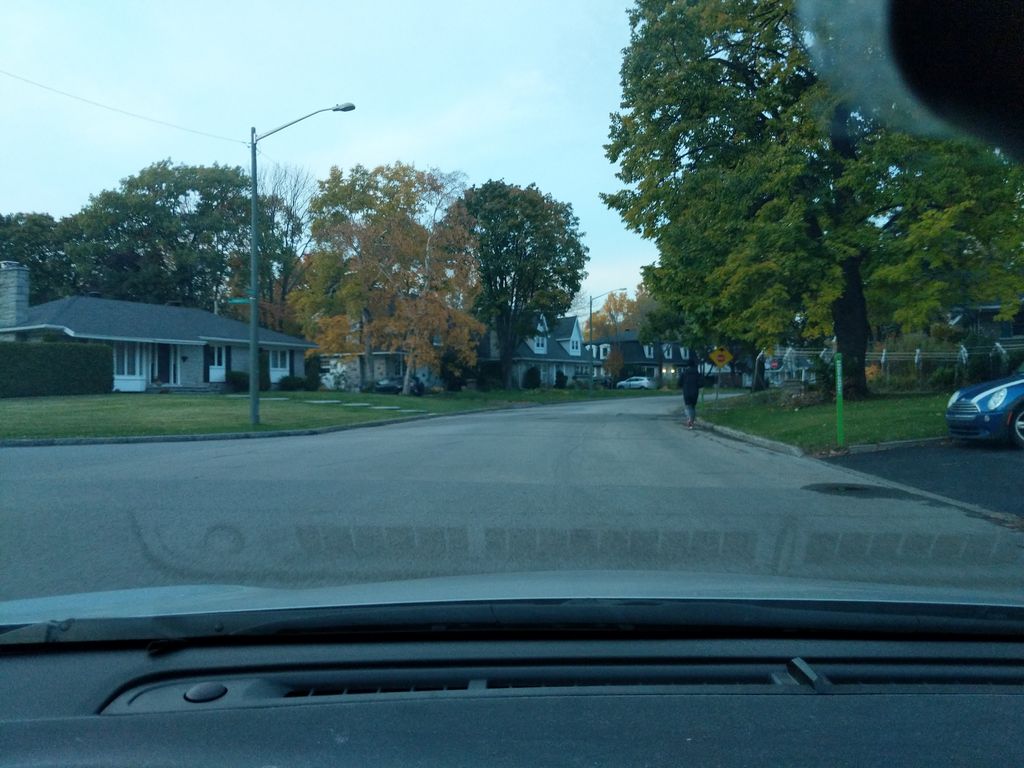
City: quebec_city